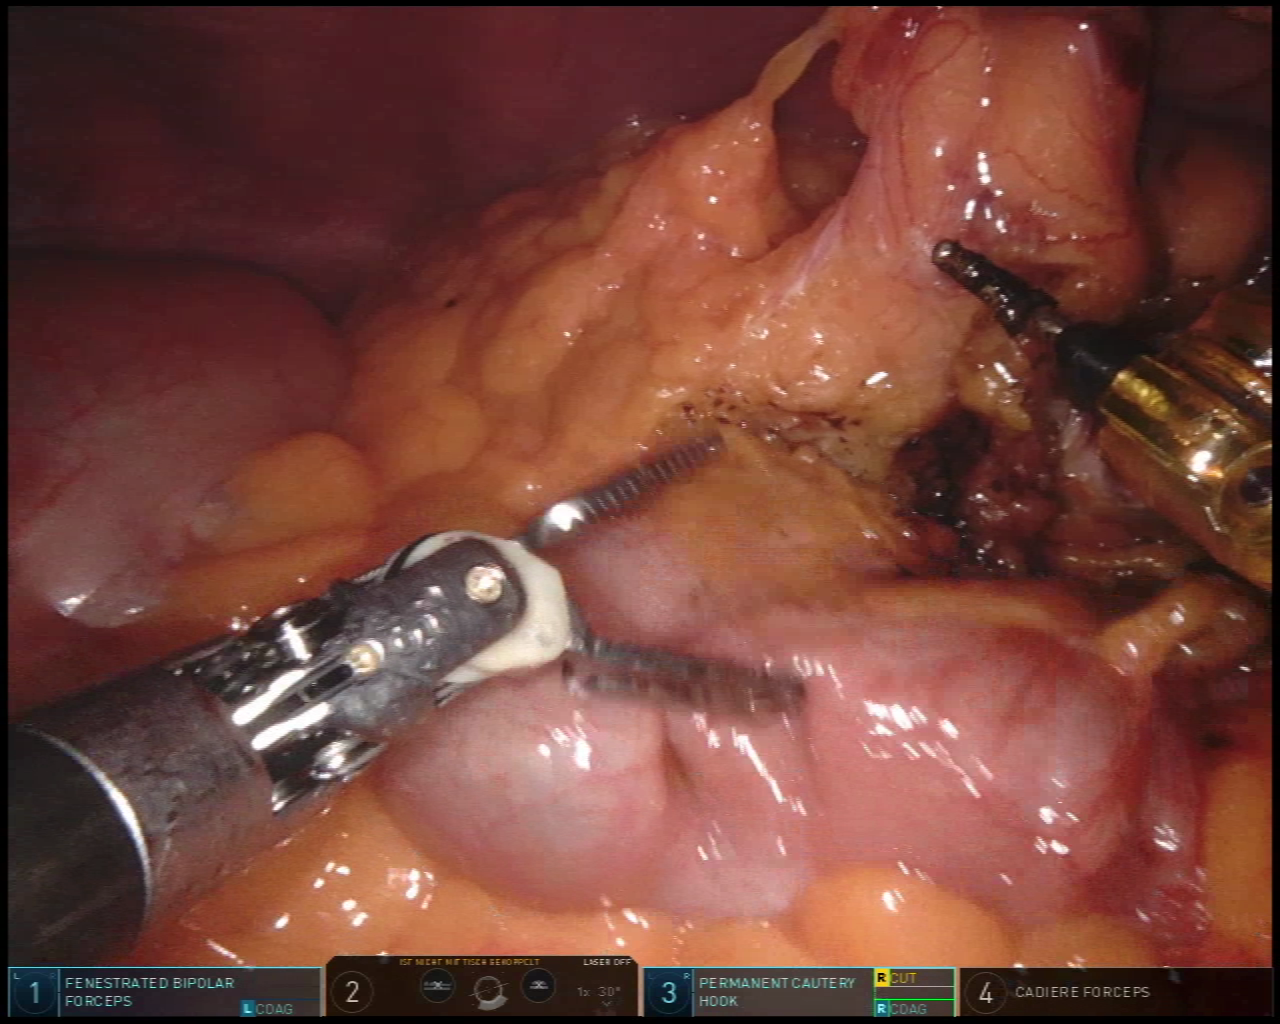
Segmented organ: colon
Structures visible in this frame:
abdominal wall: yes
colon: yes
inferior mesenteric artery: no
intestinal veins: no
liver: no
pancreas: no
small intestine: no
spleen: no
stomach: no
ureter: no
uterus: no
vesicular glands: no